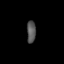
Tissue: prostate
Cell type: T cells
Senescence score: 0.6862
Nuclear area (px): 193
Mean DAPI intensity: 86.176